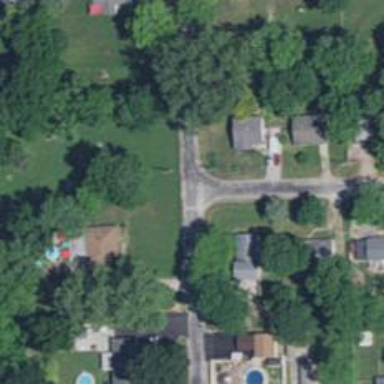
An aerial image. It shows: Residential road.